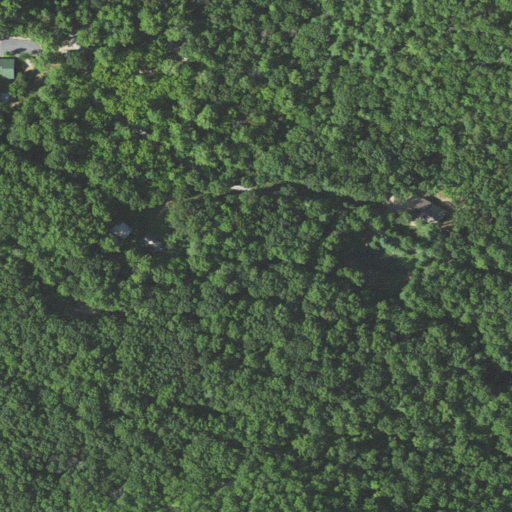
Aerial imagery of valley in Virginia named Cellar Hollow containing deciduous forest, open development, mixed forest, evergreen forest, and low intensity development